Aerial crown-view tile of a tropical tree (Barro Colorado Island, Panama), acquired 20250217:
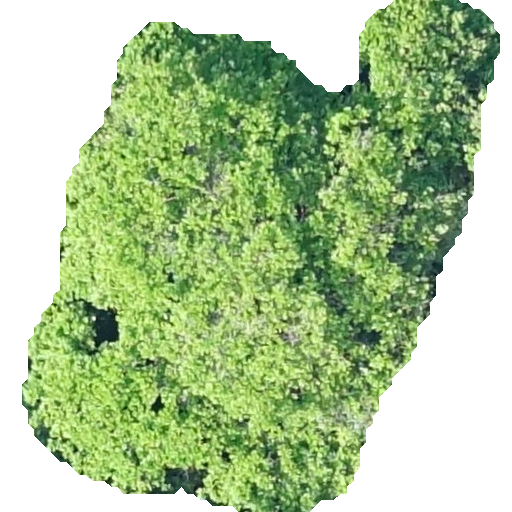
Species: Anacardium excelsum
GBIF accepted scientific name: Anacardium excelsum
Crown area: 250.234 m²